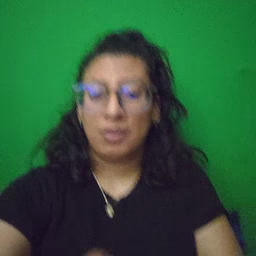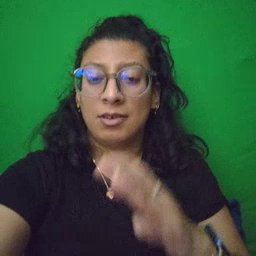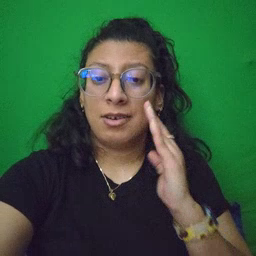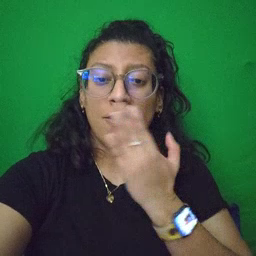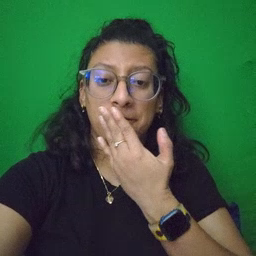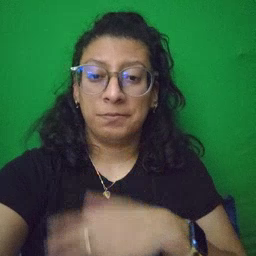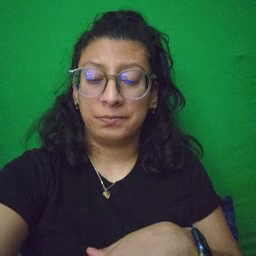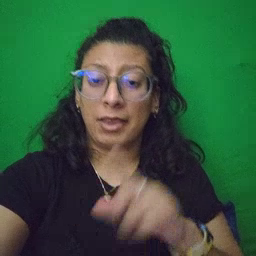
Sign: napkin